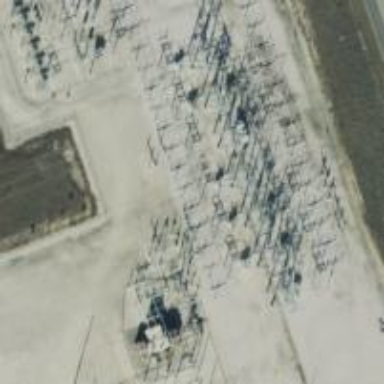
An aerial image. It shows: Switch for power supply.